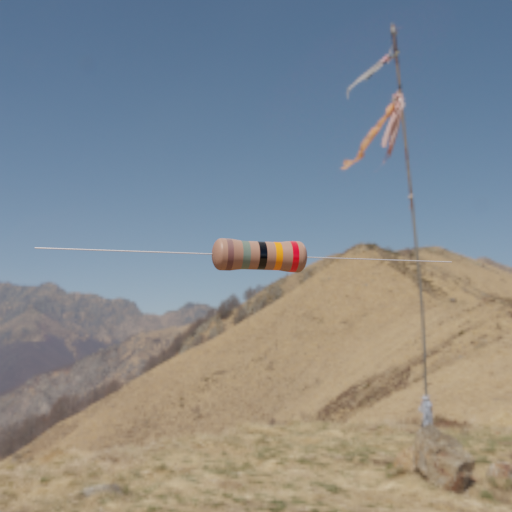
Resistor colour bands (in order): brown, gray, black, orange, red